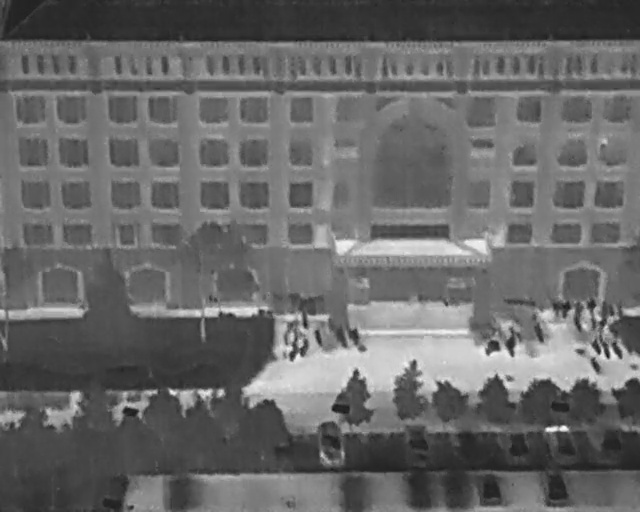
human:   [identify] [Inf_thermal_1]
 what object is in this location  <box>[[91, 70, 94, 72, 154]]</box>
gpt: <ref>1 small bicycle at the bottom right</ref>